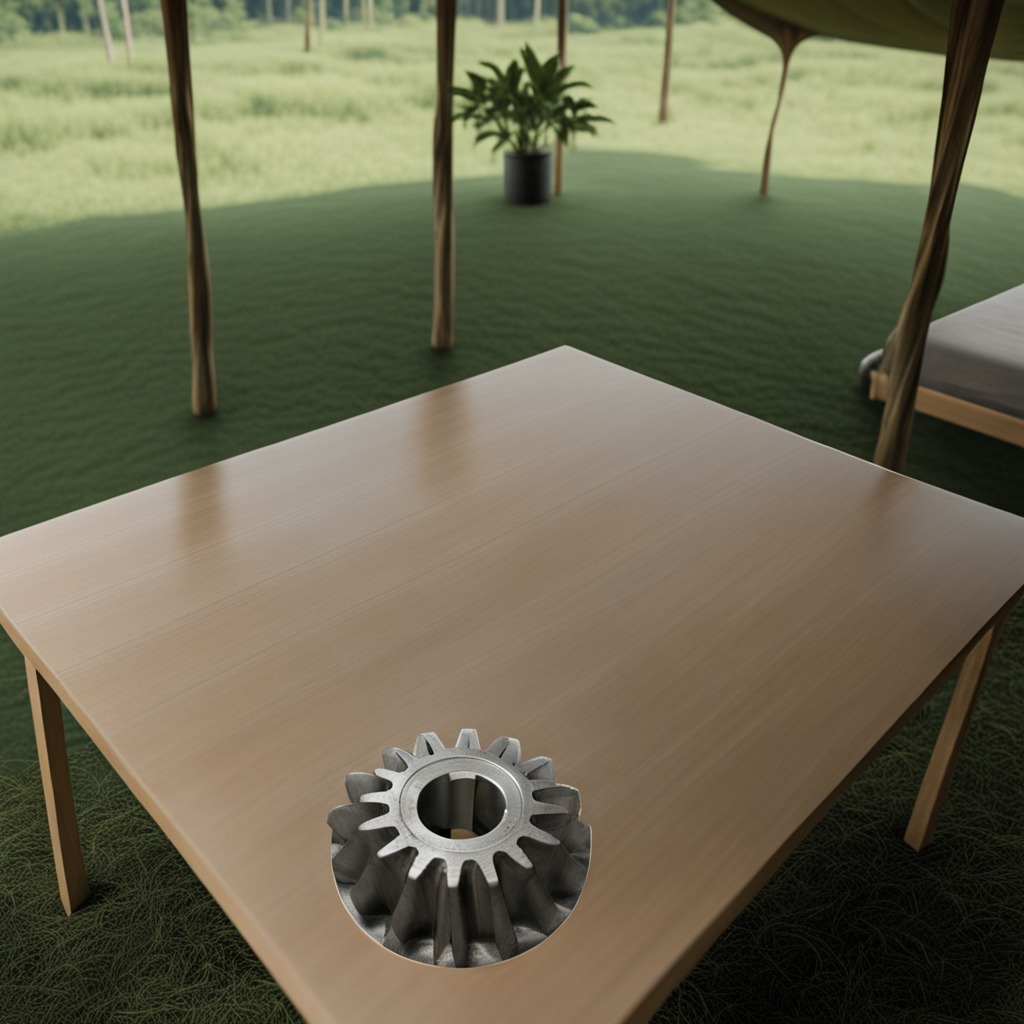
A steel gear with teeth is lying on a wooden table inside a jungle field workshop tent.